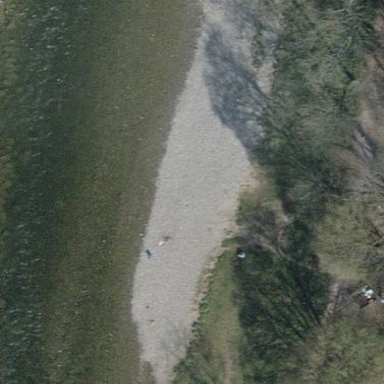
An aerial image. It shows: Beach with pebblestone surface.